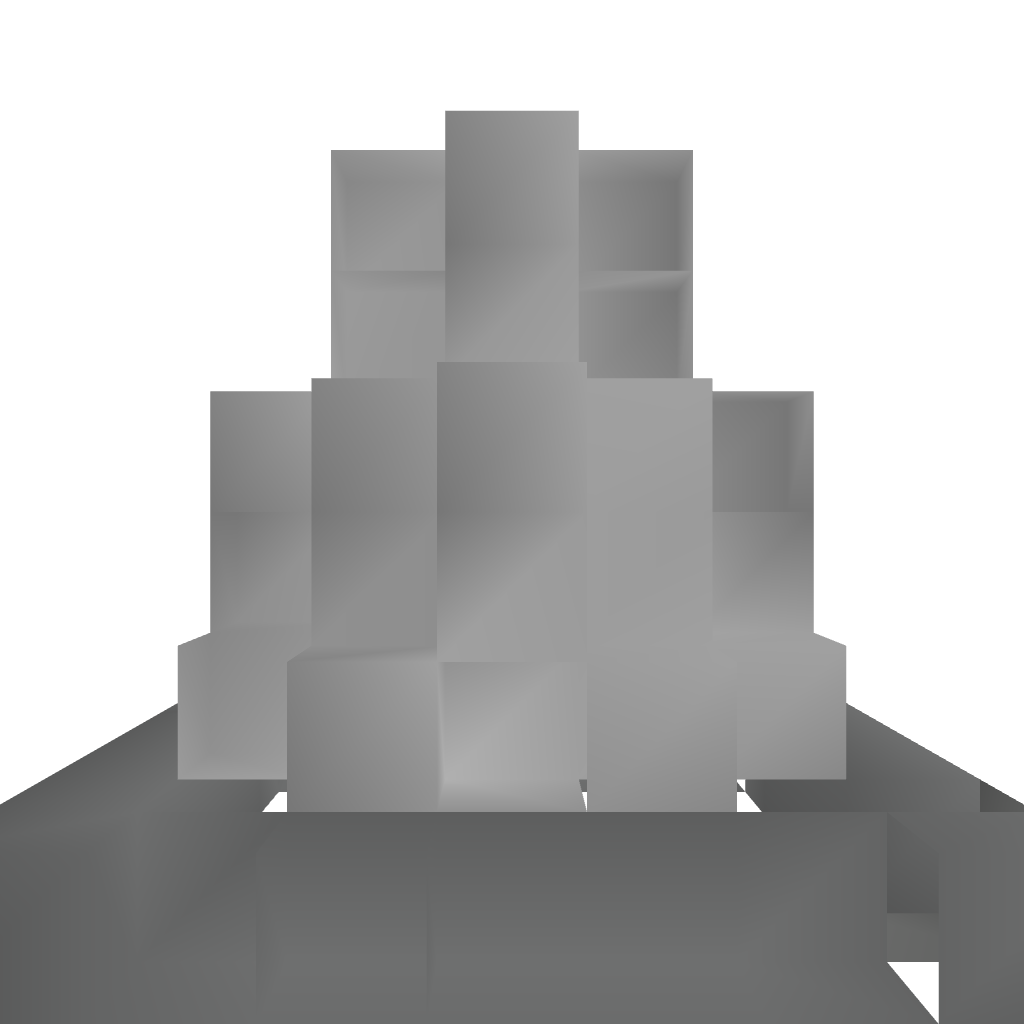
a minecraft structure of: Quartz Fountain